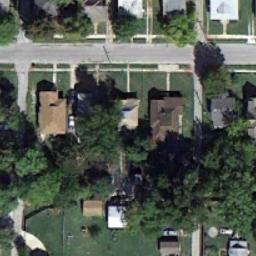
Label: residential